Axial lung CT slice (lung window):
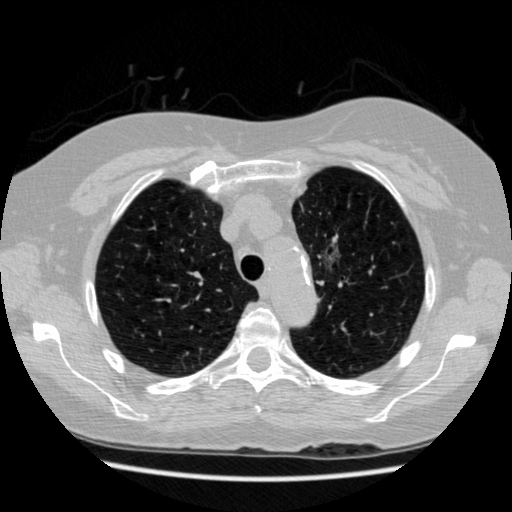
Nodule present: no